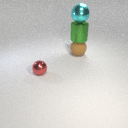
large cyan metal sphere above large brown rubber sphere